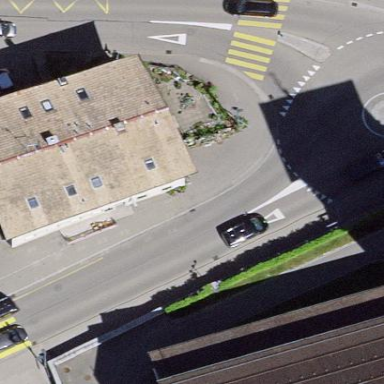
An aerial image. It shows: Cafe located inside building.